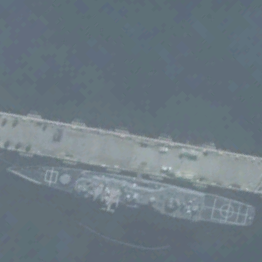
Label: cruiser